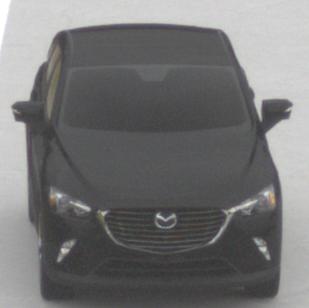
Make: Mazda
Model: CX-3 SKYACTIV-G 120
Detailed model: CX-3 (DK)
Model produced from: 2015/06
Model produced until: 2018/06
Doors: 5
Color: black
Road condition: dry road
Daytime: morning or afternoon
Contrast: low contrast